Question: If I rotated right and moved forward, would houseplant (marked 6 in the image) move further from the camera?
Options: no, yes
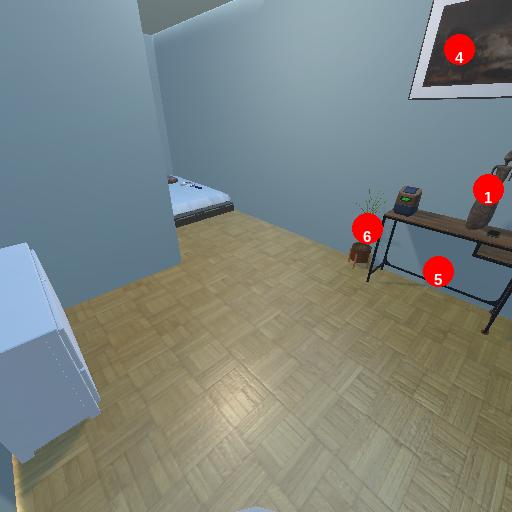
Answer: no